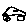
Label: car